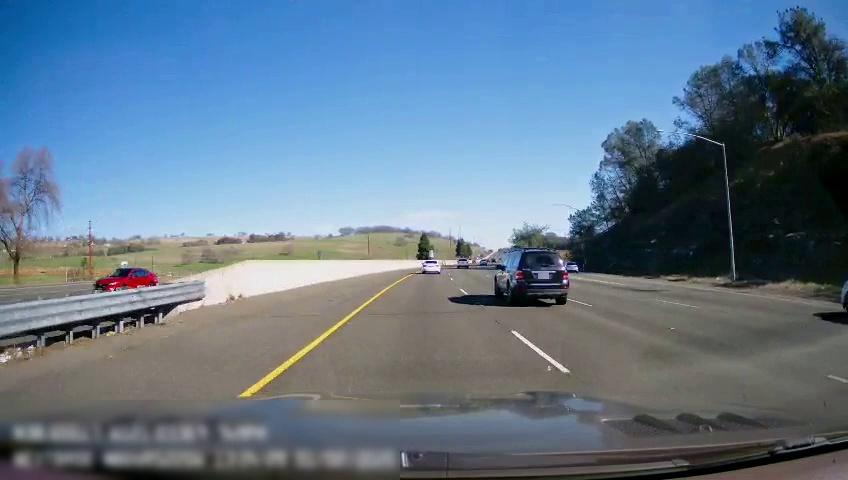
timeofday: Day
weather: Sunny
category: Drivable Space
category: Drivable Space
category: Vehicles | Car
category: Vehicles | SUV
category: Vehicles | SUV
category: Vehicles | SUV
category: Vehicles | Car
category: Vehicles | Car
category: Lanes | Current Lane
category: Lanes | Current Lane
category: Lanes | Alternate Lane
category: Lanes | Alternate Lane
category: Lanes | Alternate Lane
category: Lanes | Alternate Lane